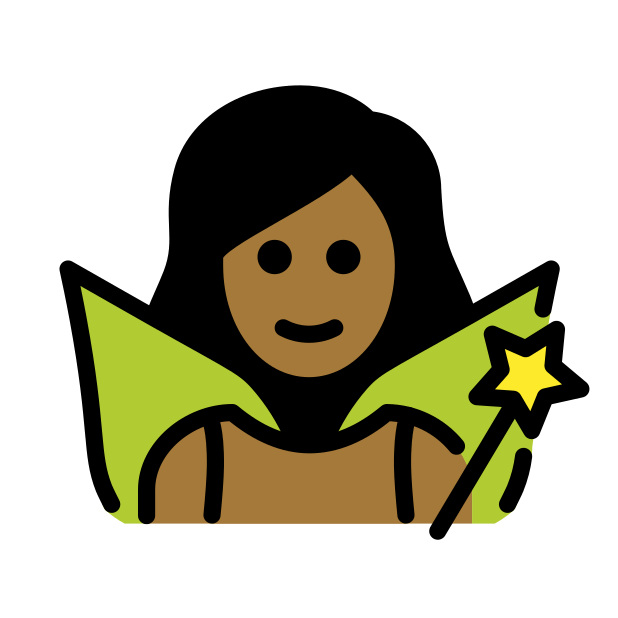
woman fairy: medium-dark skin tone